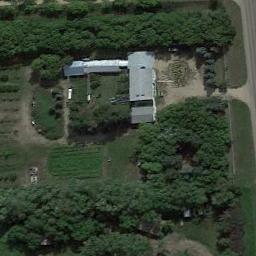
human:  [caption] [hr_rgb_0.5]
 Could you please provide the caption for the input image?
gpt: There are several houses of various sizes and many green trees in a sparse residential area .

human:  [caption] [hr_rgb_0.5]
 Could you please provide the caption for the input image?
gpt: Many trees are around the sparse residential .

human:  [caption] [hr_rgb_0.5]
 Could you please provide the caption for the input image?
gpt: There are blocks of residential areas between the jungles .

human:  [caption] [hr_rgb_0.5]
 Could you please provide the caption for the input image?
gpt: The sparse residential is on the grass next to some trees .

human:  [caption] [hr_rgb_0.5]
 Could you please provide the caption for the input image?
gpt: A sparse residential area with many green trees and a building .